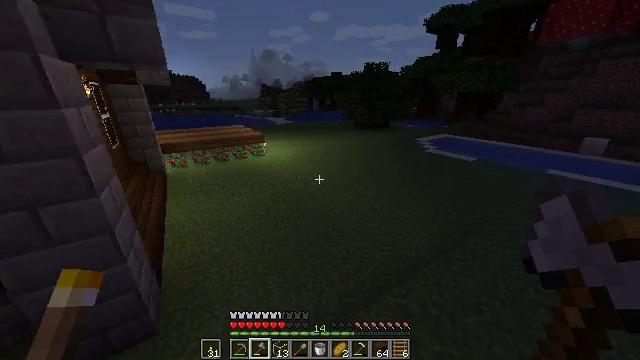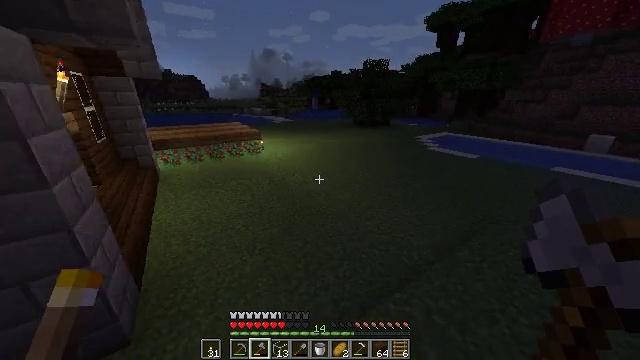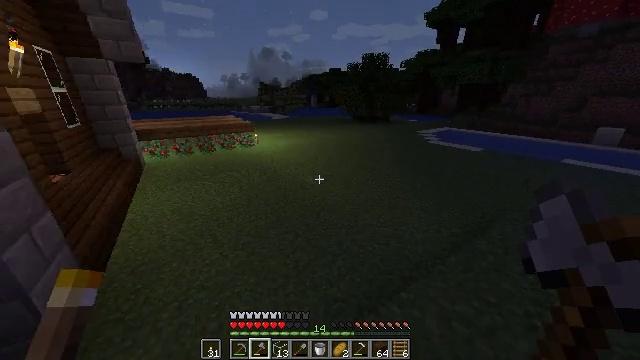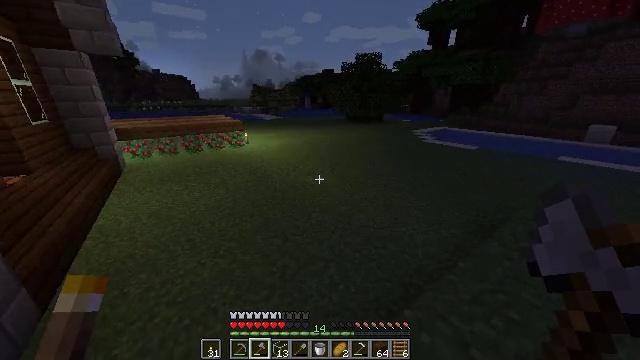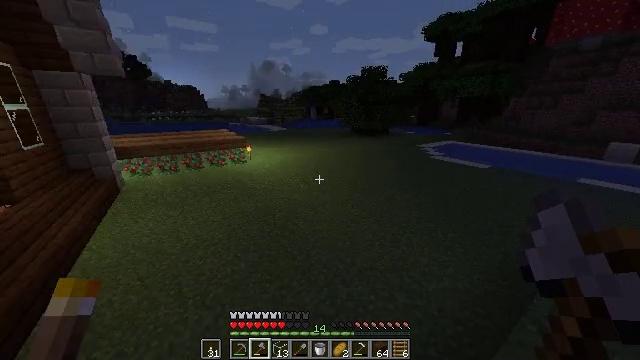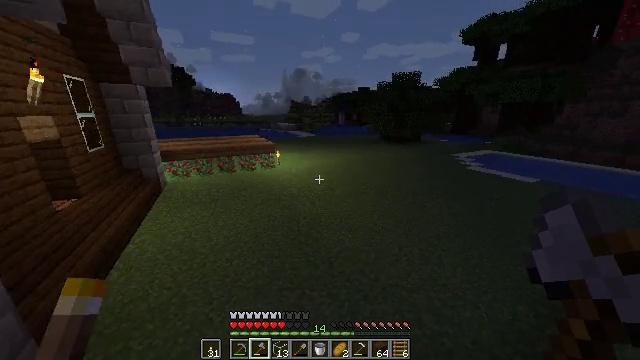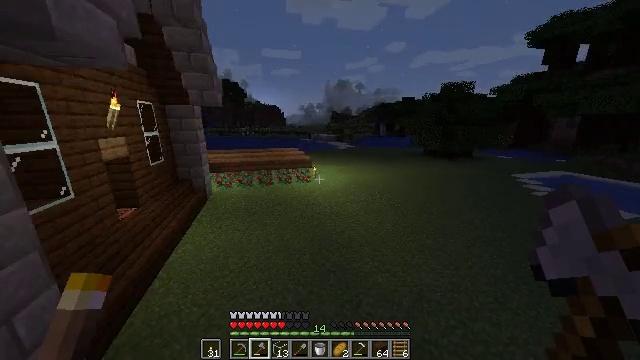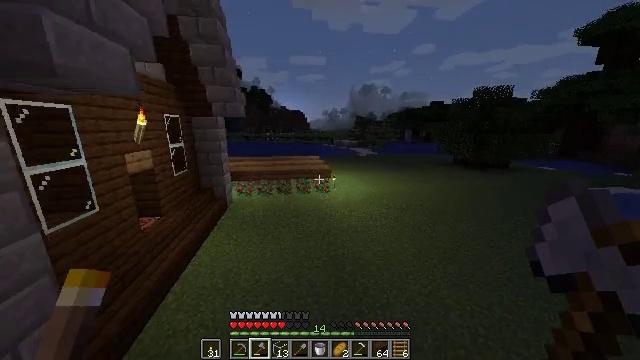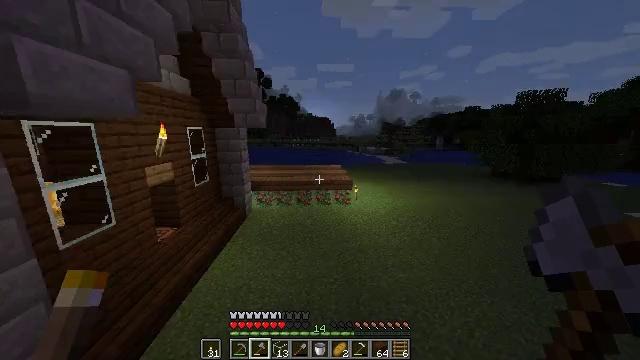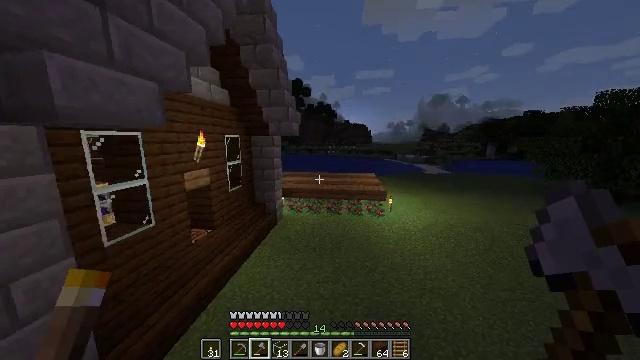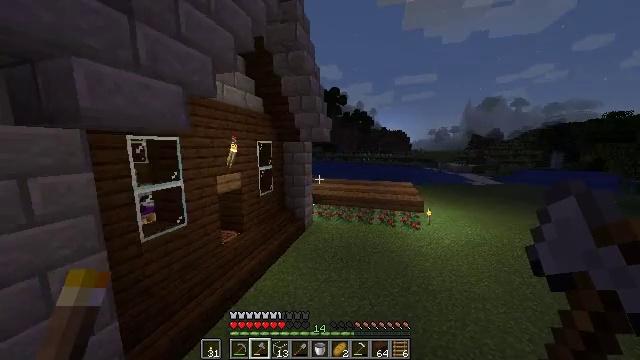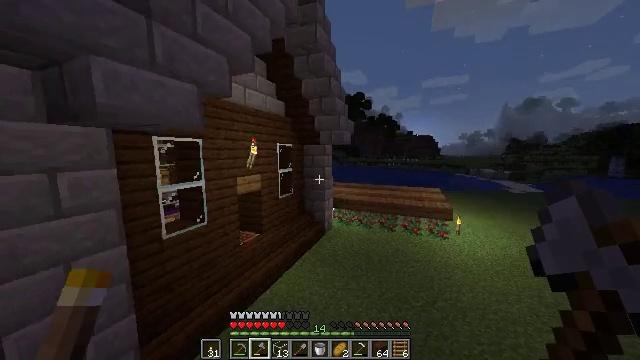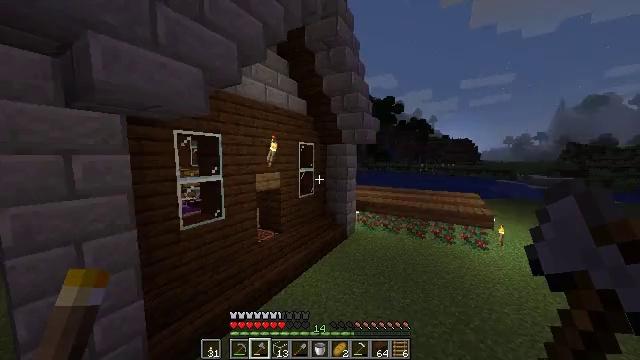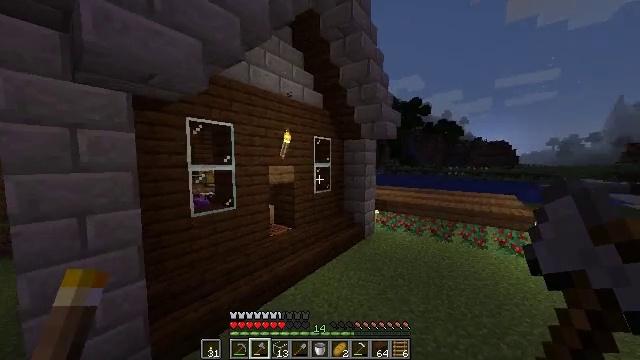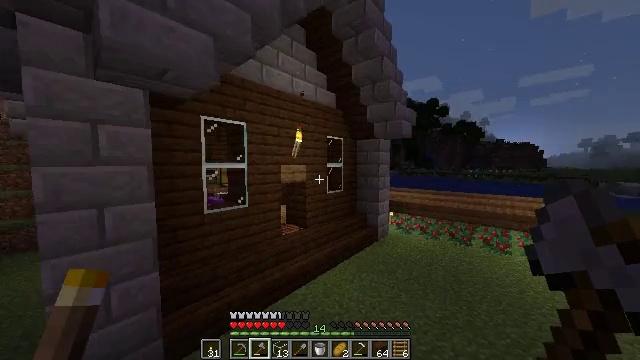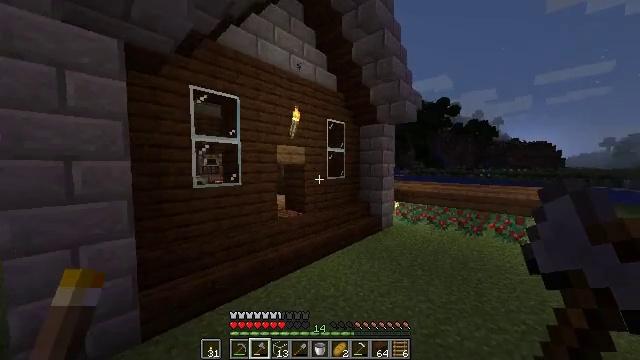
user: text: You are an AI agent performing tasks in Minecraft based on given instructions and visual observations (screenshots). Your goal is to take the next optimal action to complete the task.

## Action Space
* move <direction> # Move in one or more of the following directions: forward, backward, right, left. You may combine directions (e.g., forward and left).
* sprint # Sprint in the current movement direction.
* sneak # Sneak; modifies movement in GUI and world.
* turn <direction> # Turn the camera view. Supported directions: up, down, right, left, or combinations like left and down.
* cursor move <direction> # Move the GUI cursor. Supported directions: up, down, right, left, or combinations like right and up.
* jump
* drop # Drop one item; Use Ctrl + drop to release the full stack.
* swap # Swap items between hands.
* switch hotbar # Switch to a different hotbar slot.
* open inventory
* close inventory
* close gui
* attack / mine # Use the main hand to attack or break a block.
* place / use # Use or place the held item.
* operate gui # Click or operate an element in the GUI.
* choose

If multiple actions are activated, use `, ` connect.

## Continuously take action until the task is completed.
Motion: motion action
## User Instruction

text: Transform cobblestone into a cobblestone wall at the crafting table.
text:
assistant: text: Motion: move forward, sprint, jump
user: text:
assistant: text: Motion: move forward, sprint, jump
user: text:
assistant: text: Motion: move forward, sprint, turn right, jump
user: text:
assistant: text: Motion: move forward, turn left and up, jump
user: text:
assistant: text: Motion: move forward, turn left and up, jump
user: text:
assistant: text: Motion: move forward, turn left and up, jump
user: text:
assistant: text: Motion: move forward, turn left and up, jump
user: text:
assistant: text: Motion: move forward, turn left and up
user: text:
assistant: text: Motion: move forward, turn left and up
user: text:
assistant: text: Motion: move forward, turn left and up
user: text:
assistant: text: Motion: move forward, turn left and up
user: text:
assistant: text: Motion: move forward, sprint, turn left and up
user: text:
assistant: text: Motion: move forward, sprint, turn left and up
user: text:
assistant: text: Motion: move forward, sprint, turn left
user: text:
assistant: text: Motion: move forward, sprint, turn left
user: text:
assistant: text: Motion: move forward, turn left
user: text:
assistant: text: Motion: move forward and move right, turn left
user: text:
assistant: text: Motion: move forward and move right, turn left
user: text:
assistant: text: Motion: move forward and move right, turn left
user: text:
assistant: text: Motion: move forward and move right, turn left
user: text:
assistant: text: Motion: move forward and move right, turn left
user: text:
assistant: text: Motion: move forward and move right, sprint, turn left
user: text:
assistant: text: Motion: move forward and move right, sprint, turn left
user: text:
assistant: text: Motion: move forward and move right, sprint, turn left
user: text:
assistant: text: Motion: move forward and move right, turn left
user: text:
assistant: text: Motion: move forward, turn left
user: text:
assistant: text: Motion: move forward, turn left
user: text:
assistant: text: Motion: move forward
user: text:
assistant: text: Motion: move forward
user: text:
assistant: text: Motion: move forward